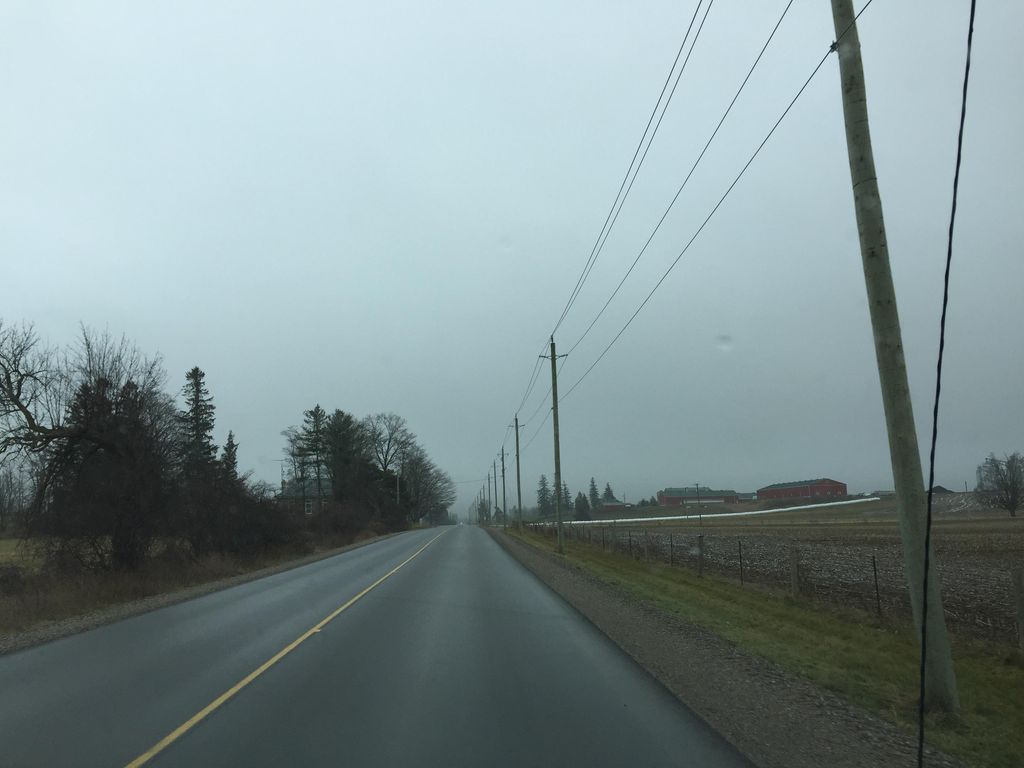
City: kitchener-waterloo